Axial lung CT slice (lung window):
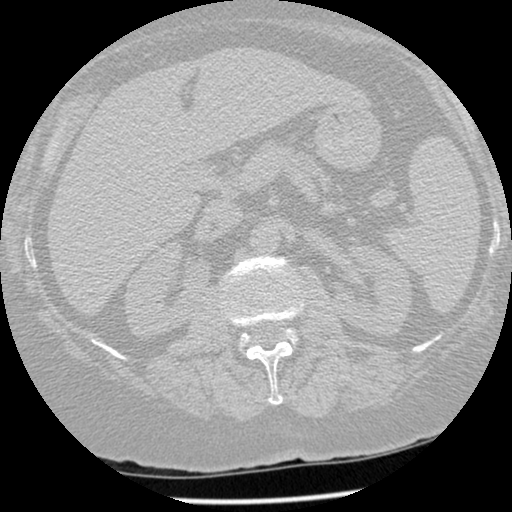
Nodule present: no